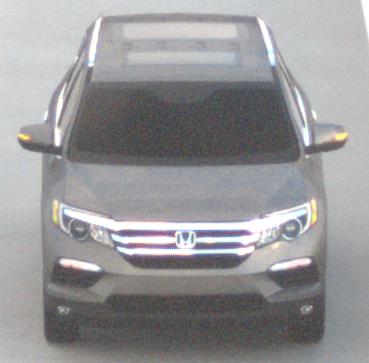
Make: Honda
Model: Pilot
Detailed model: 3
Model produced from: 2015
Model produced until: 2022
Doors: 5
Color: gray
Road condition: dry road
Daytime: sunrise or sunset
Contrast: low contrast